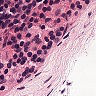
Metastatic tissue present: no